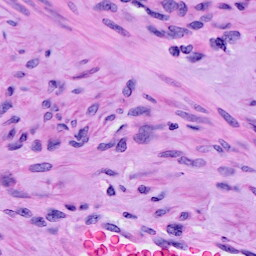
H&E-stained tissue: Cervix